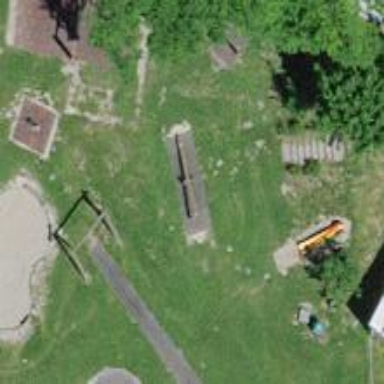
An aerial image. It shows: Playground featuring seesaw.